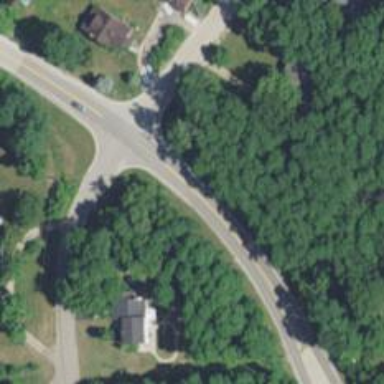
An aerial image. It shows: Tertiary road.